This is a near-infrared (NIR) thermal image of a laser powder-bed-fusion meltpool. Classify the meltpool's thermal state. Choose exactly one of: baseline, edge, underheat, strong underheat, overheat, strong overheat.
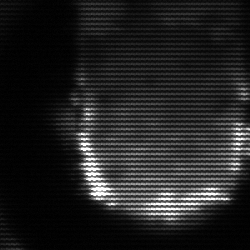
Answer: baseline